Field crop: maize
Growth stage: 2
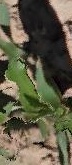
Species: maize